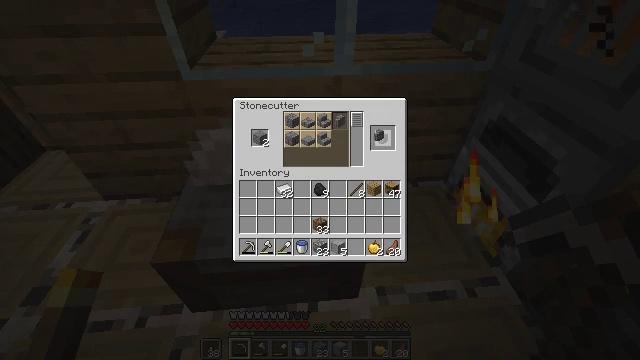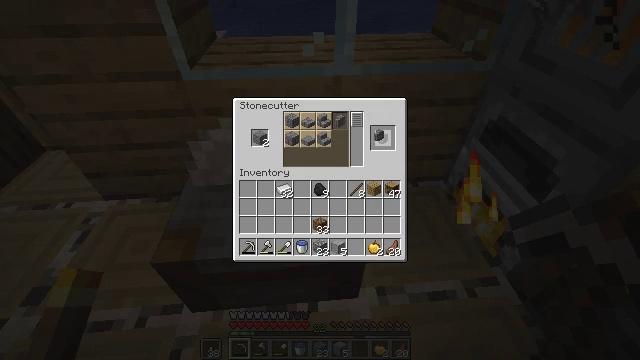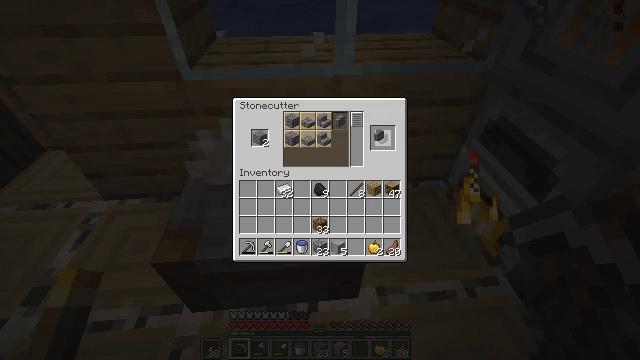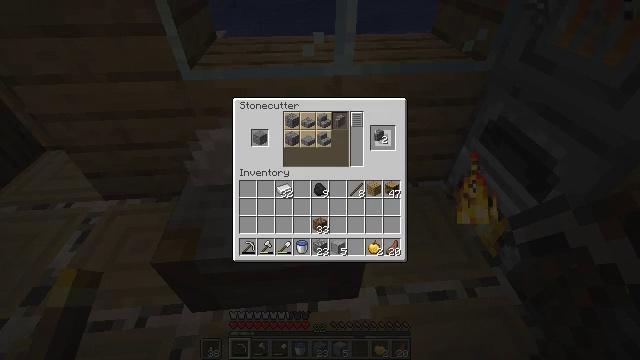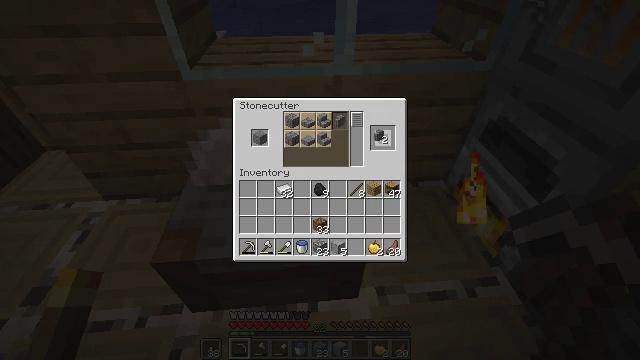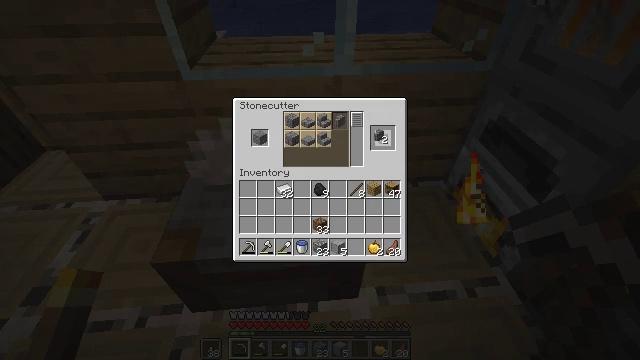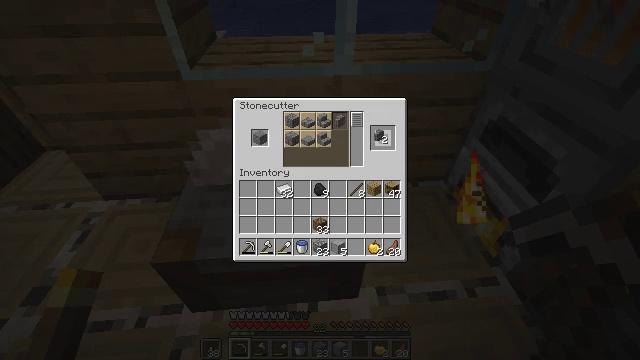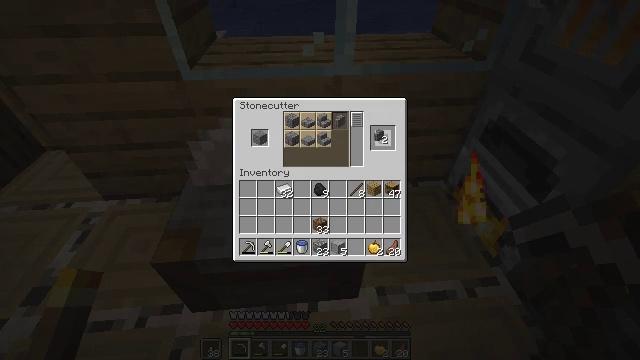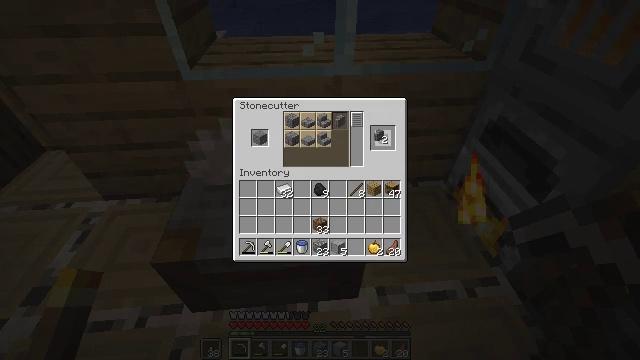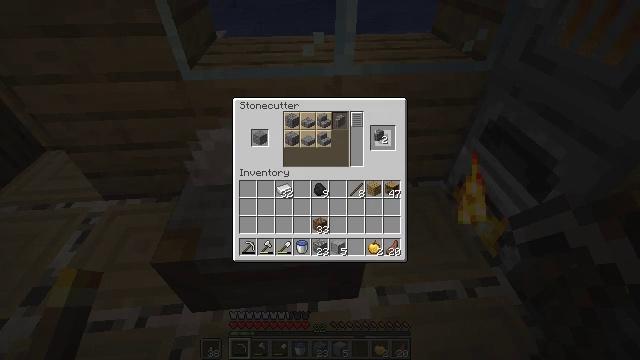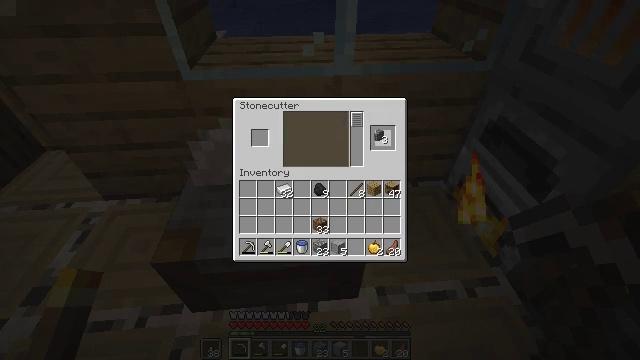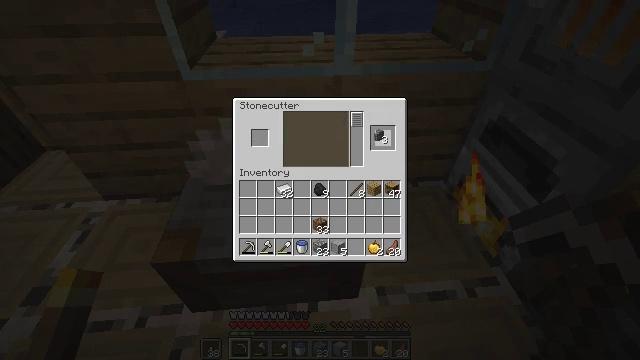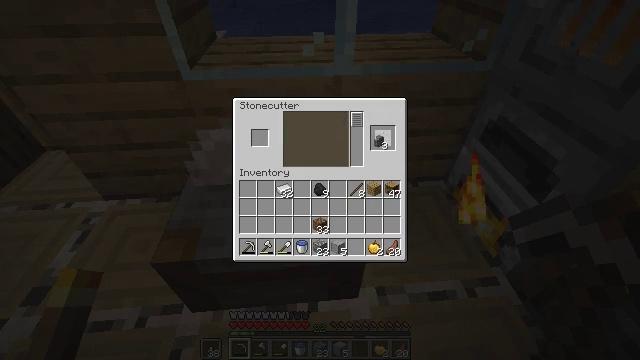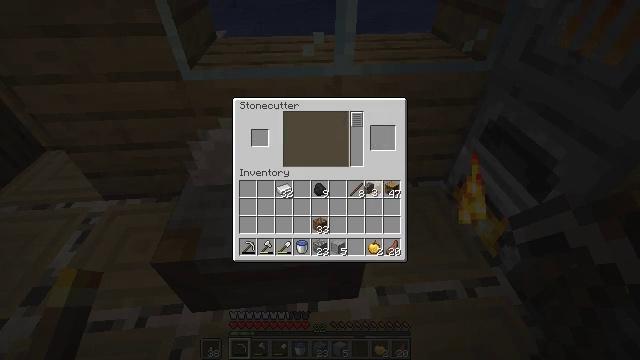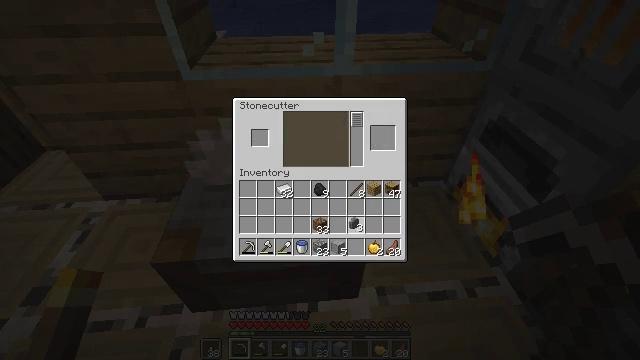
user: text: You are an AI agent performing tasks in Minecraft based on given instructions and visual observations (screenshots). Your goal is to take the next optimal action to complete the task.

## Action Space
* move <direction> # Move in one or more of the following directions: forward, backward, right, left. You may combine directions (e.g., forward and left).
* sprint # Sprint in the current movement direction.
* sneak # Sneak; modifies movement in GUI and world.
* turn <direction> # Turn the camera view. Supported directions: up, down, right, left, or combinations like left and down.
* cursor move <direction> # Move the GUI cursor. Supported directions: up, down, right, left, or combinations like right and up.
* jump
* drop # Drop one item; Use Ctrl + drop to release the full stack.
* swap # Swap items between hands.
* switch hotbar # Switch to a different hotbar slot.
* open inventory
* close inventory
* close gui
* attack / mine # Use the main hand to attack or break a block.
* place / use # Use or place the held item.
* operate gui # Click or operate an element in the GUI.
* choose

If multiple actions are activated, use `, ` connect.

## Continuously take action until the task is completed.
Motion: motion action
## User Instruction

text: Craft multiple stone brick walls in the crafting grid.
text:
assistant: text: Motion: operate gui
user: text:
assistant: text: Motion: operate gui
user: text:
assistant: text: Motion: no_op
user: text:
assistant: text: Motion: no_op
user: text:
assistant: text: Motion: no_op
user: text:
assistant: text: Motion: no_op
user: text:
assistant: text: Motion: operate gui
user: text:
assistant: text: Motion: operate gui
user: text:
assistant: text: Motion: operate gui
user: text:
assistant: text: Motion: no_op
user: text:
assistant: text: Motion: no_op
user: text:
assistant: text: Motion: no_op
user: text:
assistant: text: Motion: cursor move left and down
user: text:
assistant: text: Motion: cursor move left and down
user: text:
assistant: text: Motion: no_op